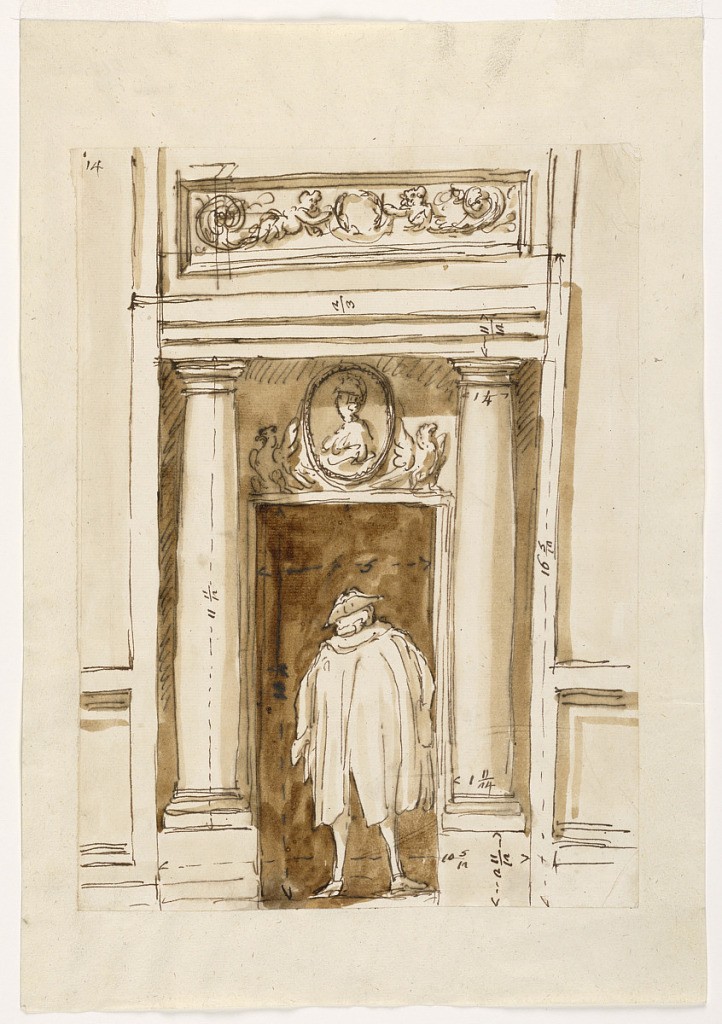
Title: Elevation of a doorcase with figure of a man
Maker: Giuseppe Barberi, Italian, 1746–1809
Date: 18th century
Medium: Pen and brown ink, brush and brown wash, red ink on off-white laid paper, lined
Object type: Drawing
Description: In a doorway flanked by columns stands a man in heavy dress. Above doorway, a bust in relief. Notations visible in ink.